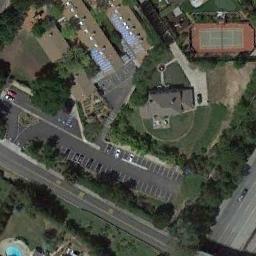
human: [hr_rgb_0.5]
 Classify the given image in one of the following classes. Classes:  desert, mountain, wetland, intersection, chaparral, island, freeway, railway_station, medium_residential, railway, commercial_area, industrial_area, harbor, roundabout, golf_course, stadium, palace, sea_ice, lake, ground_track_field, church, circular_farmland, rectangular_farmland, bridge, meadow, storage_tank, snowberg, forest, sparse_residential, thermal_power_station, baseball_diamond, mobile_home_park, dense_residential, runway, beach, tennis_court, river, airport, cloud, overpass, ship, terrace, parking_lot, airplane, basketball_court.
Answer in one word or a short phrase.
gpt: tennis_court